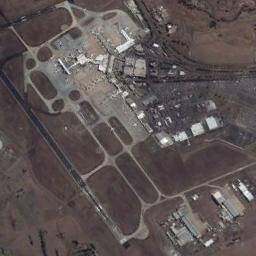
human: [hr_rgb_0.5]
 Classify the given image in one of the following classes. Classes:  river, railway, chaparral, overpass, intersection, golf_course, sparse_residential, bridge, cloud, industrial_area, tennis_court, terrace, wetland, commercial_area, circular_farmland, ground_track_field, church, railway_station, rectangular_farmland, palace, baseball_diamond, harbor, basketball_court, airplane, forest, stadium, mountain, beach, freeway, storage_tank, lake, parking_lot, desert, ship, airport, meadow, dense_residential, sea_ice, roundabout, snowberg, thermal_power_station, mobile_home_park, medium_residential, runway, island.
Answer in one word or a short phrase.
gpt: airport